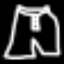
Label: pants